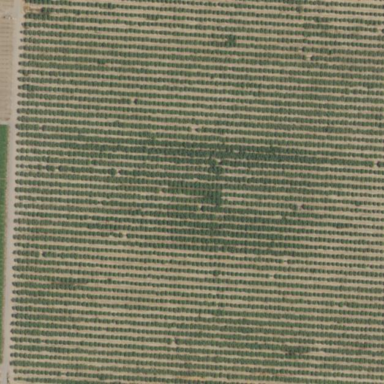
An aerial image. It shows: Vineyard where grapes are grown.